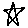
Label: star